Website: ulta-beauty
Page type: billing-address
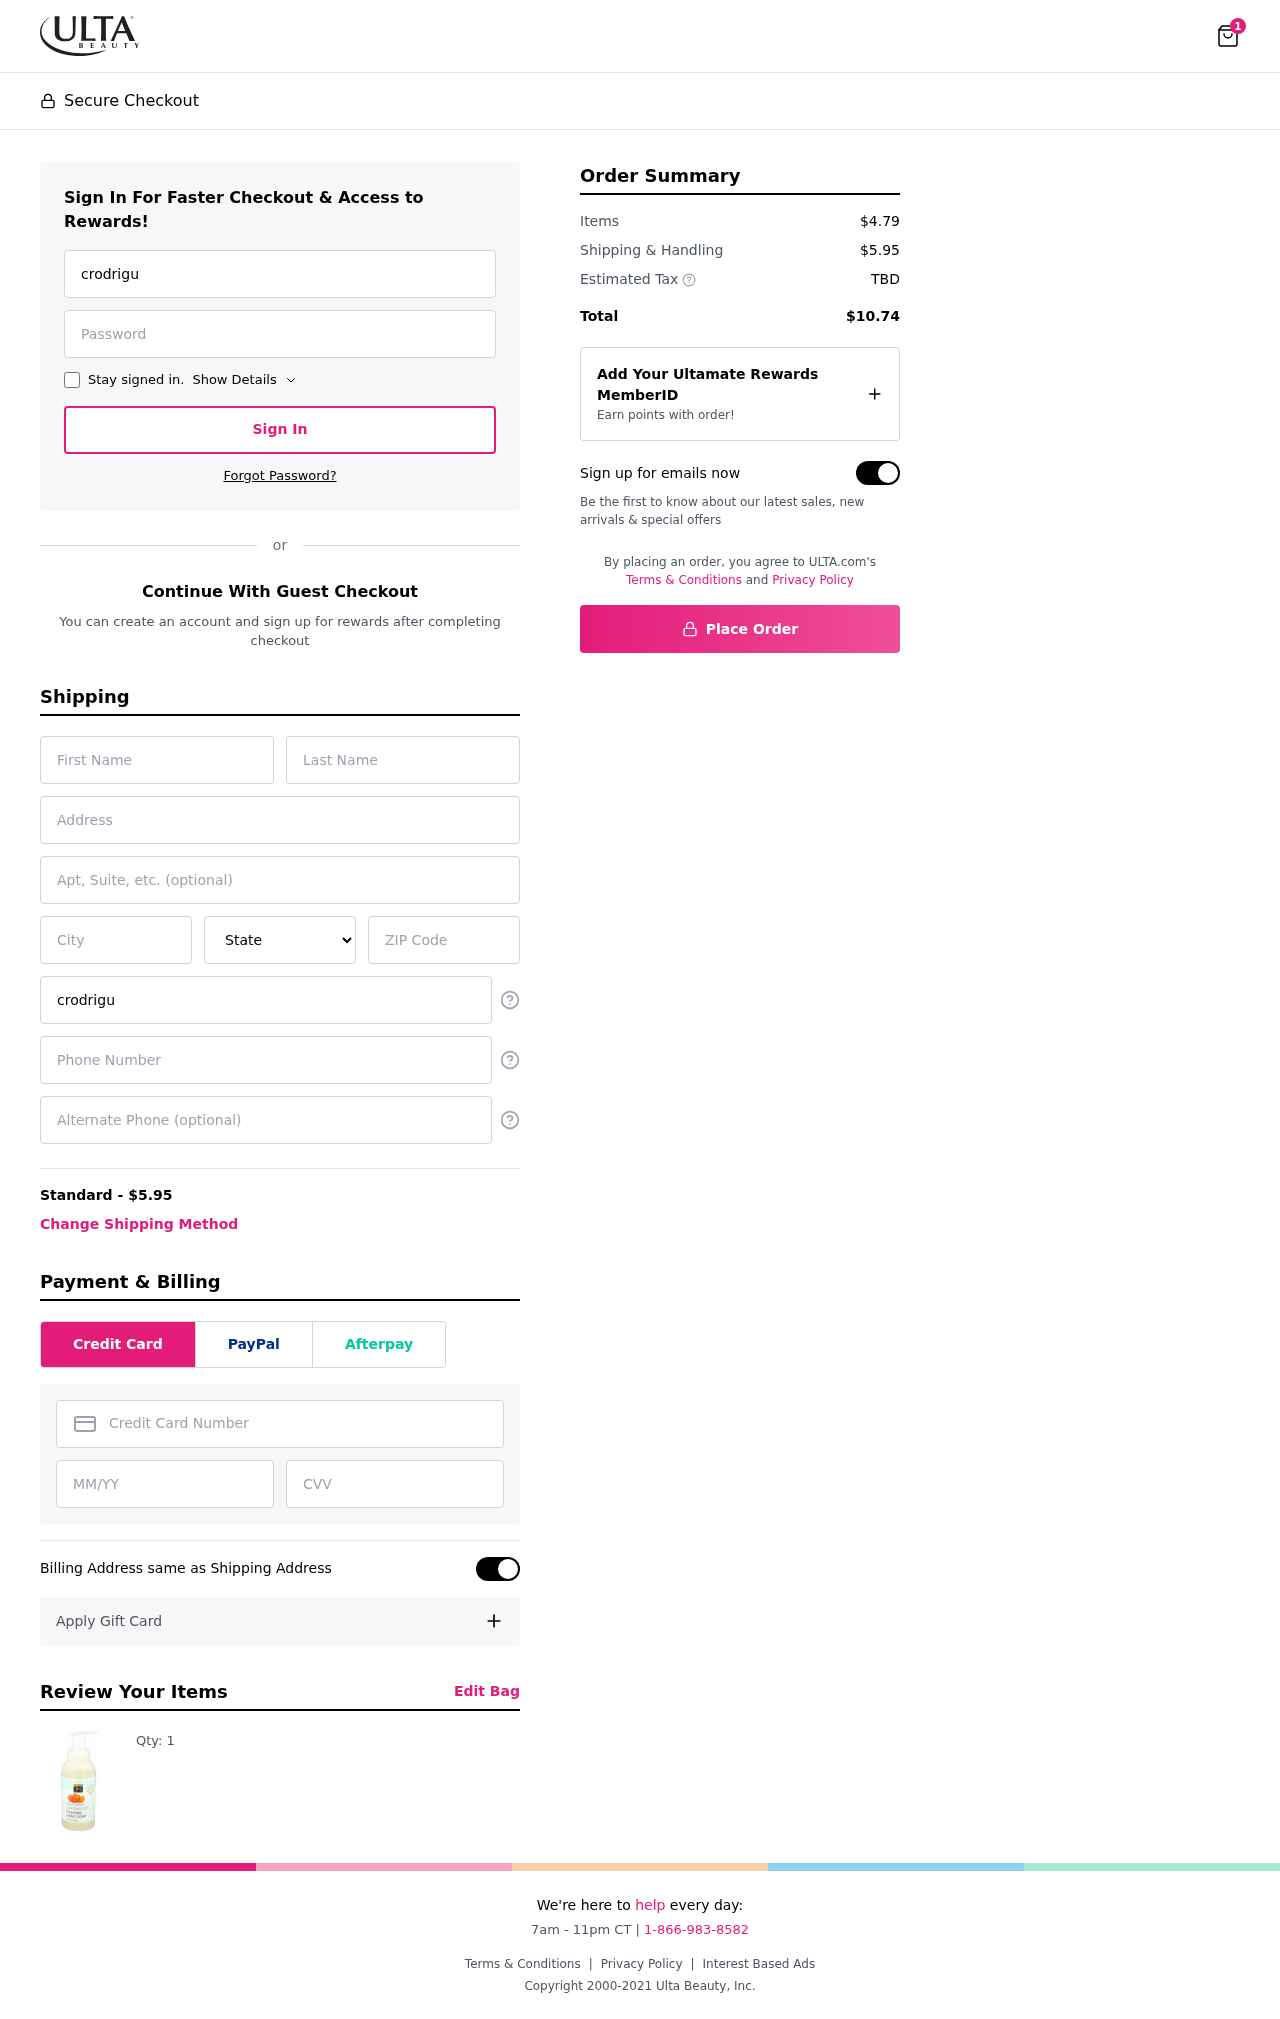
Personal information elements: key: PII_STATE
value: Massachusetts
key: PII_EMAIL
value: crodriguez@hotmail.com
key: PII_FIRSTNAME
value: Craig
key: PII_LASTNAME
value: Rodriguez
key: PII_STREET
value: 8322 Walker Course Apt. 756
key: PII_STREET2
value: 905 Ramsey Spring
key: PII_CITY
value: Port Catherinebury
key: PII_POSTCODE
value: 87995
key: PII_PHONE
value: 6235640730
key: PII_ALT_PHONE
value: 4026793736
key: PII_CARD_NUMBER
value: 3497 0797 3066 343
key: PII_CARD_EXPIRY
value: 09/29
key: PII_CARD_CVV
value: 4919
Product elements: key: PRODUCT1_QUANTITY
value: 1
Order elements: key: ORDER_NUM_ITEMS
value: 1
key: ORDER_SHIPPING_COST
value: $5.95
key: ORDER_SUBTOTAL
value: $4.79
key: ORDER_TOTAL
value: $10.74